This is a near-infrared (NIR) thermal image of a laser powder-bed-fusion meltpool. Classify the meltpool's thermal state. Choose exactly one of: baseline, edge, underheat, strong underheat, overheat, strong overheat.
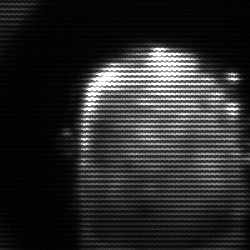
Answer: baseline